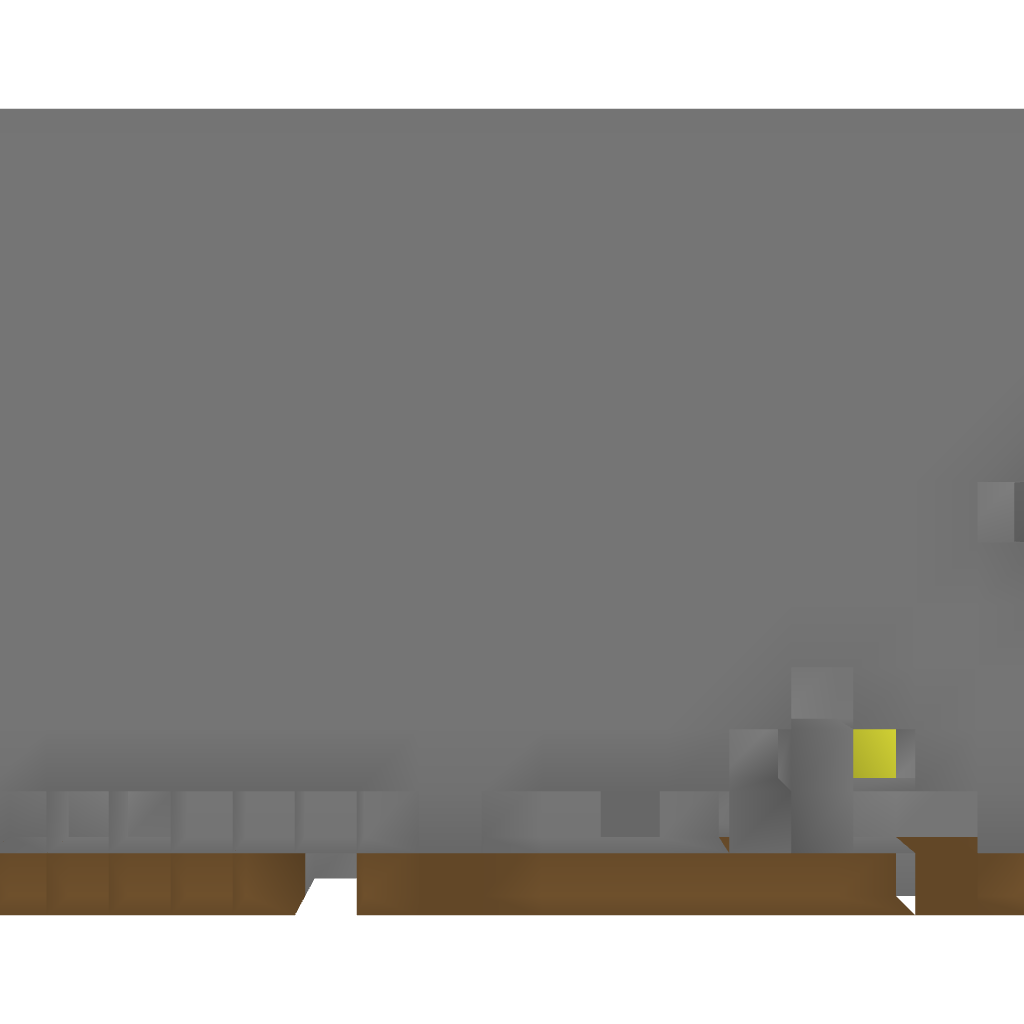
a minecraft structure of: Shop For Servers bad low quality